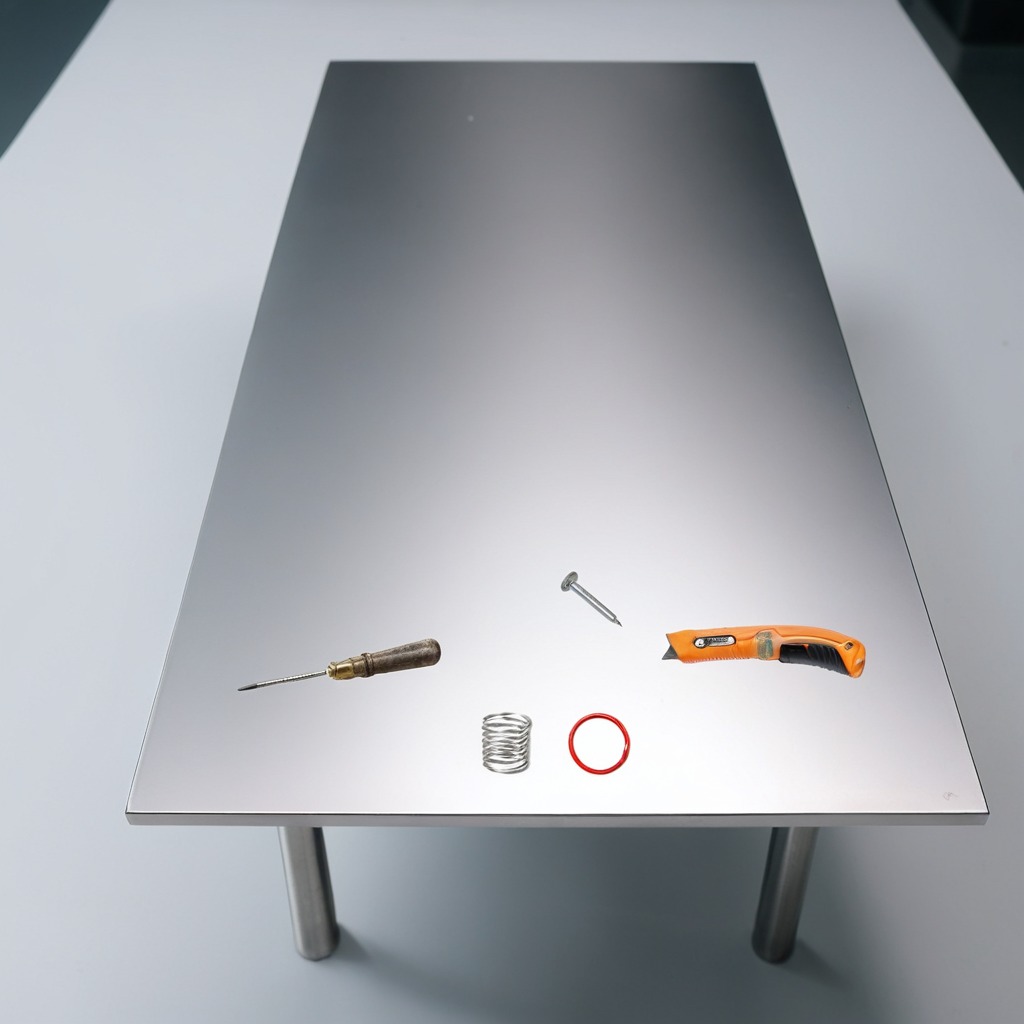
A rubber o-ring, a utility knife, an iron nail, a coiled metal spring, and a screwdriver are lying on the stainless steel table.